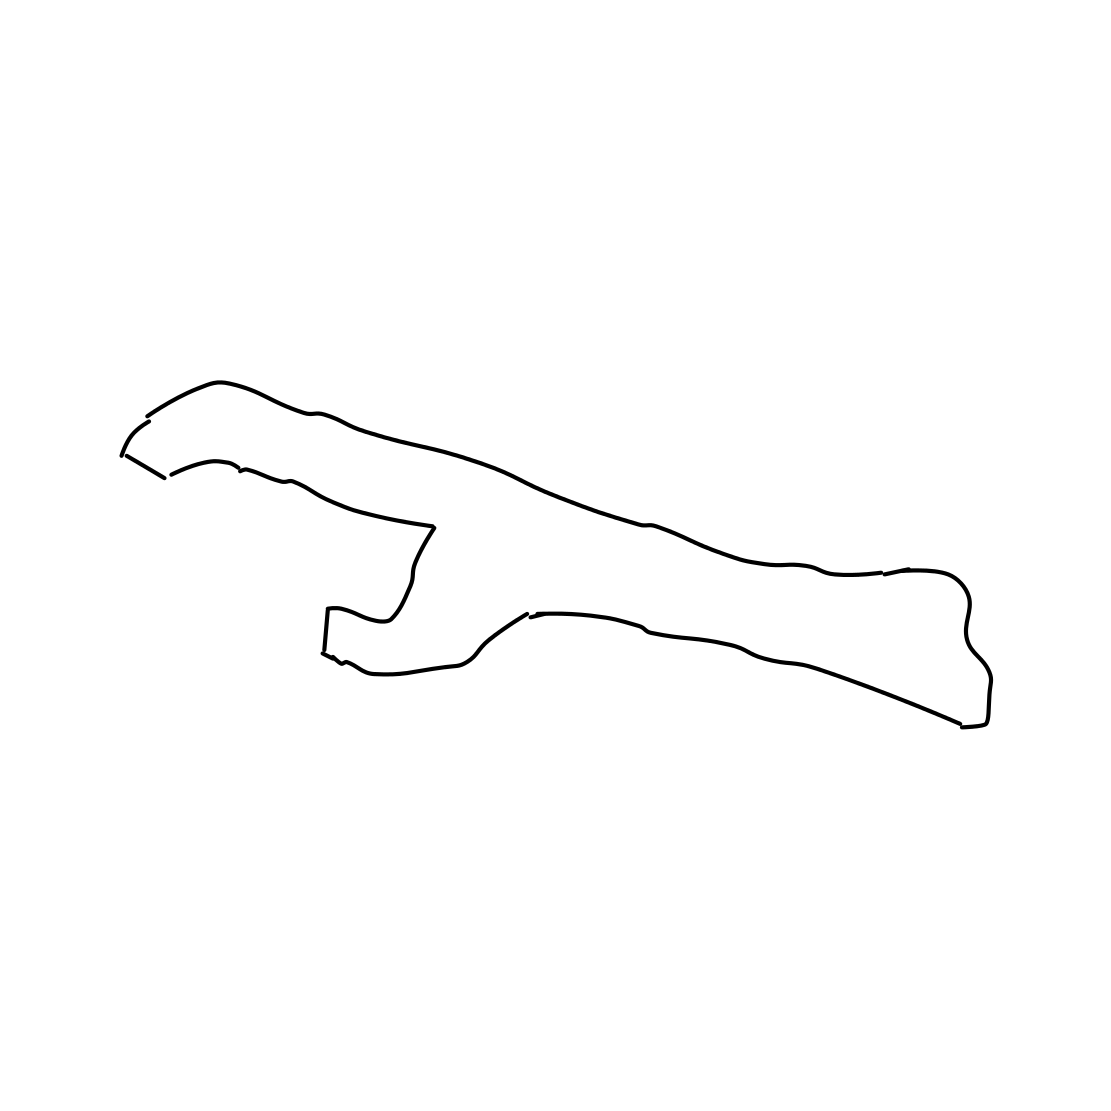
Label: bottle opener